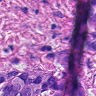
Metastatic tissue present: yes